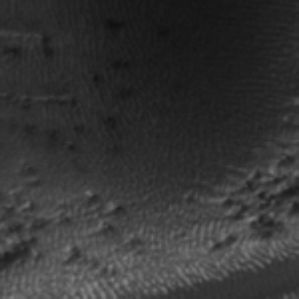
Label: frost